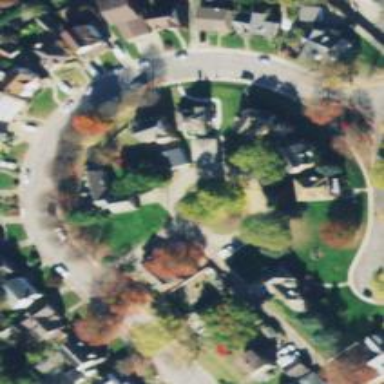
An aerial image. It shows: Neighbourhood with historic district.